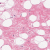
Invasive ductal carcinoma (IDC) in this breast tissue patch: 0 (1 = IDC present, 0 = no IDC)